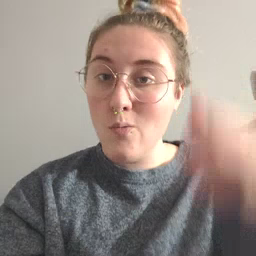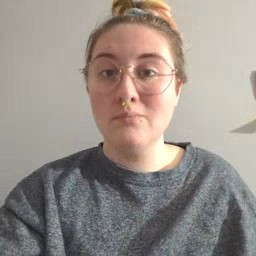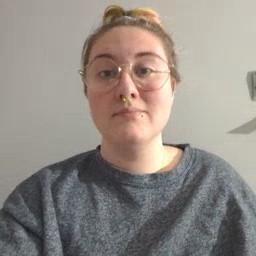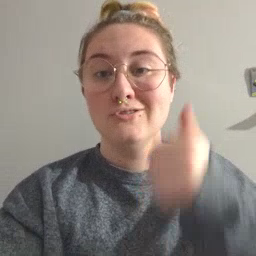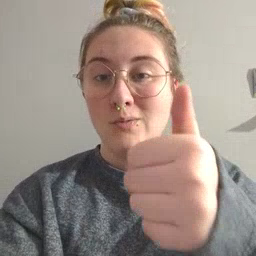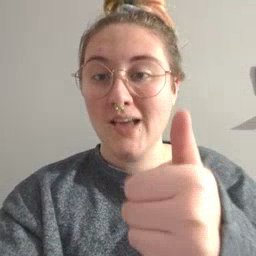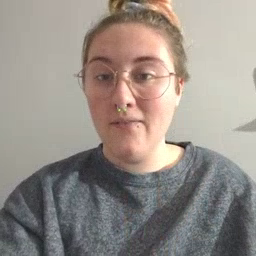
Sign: yourself